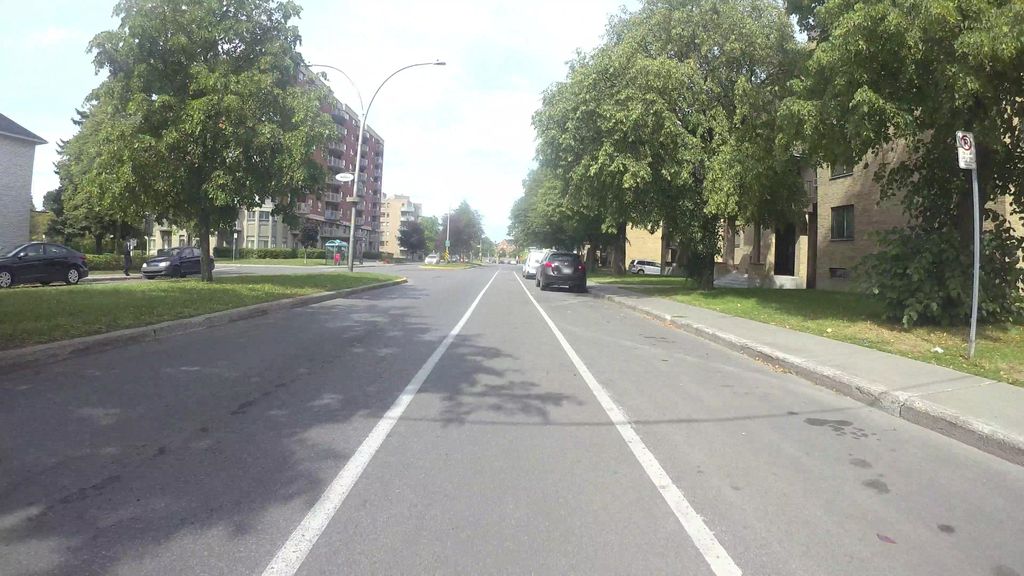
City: montreal